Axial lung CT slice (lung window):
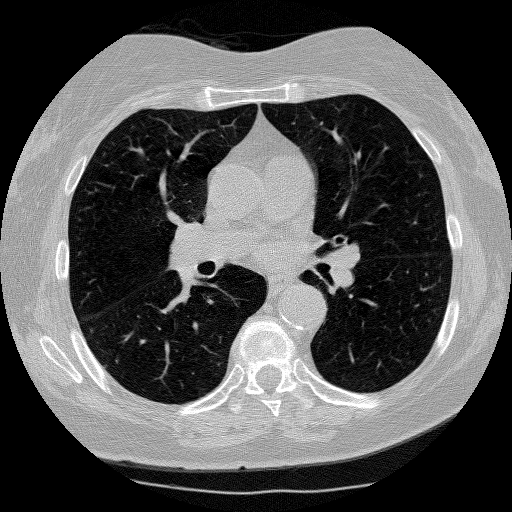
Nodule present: no